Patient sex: F
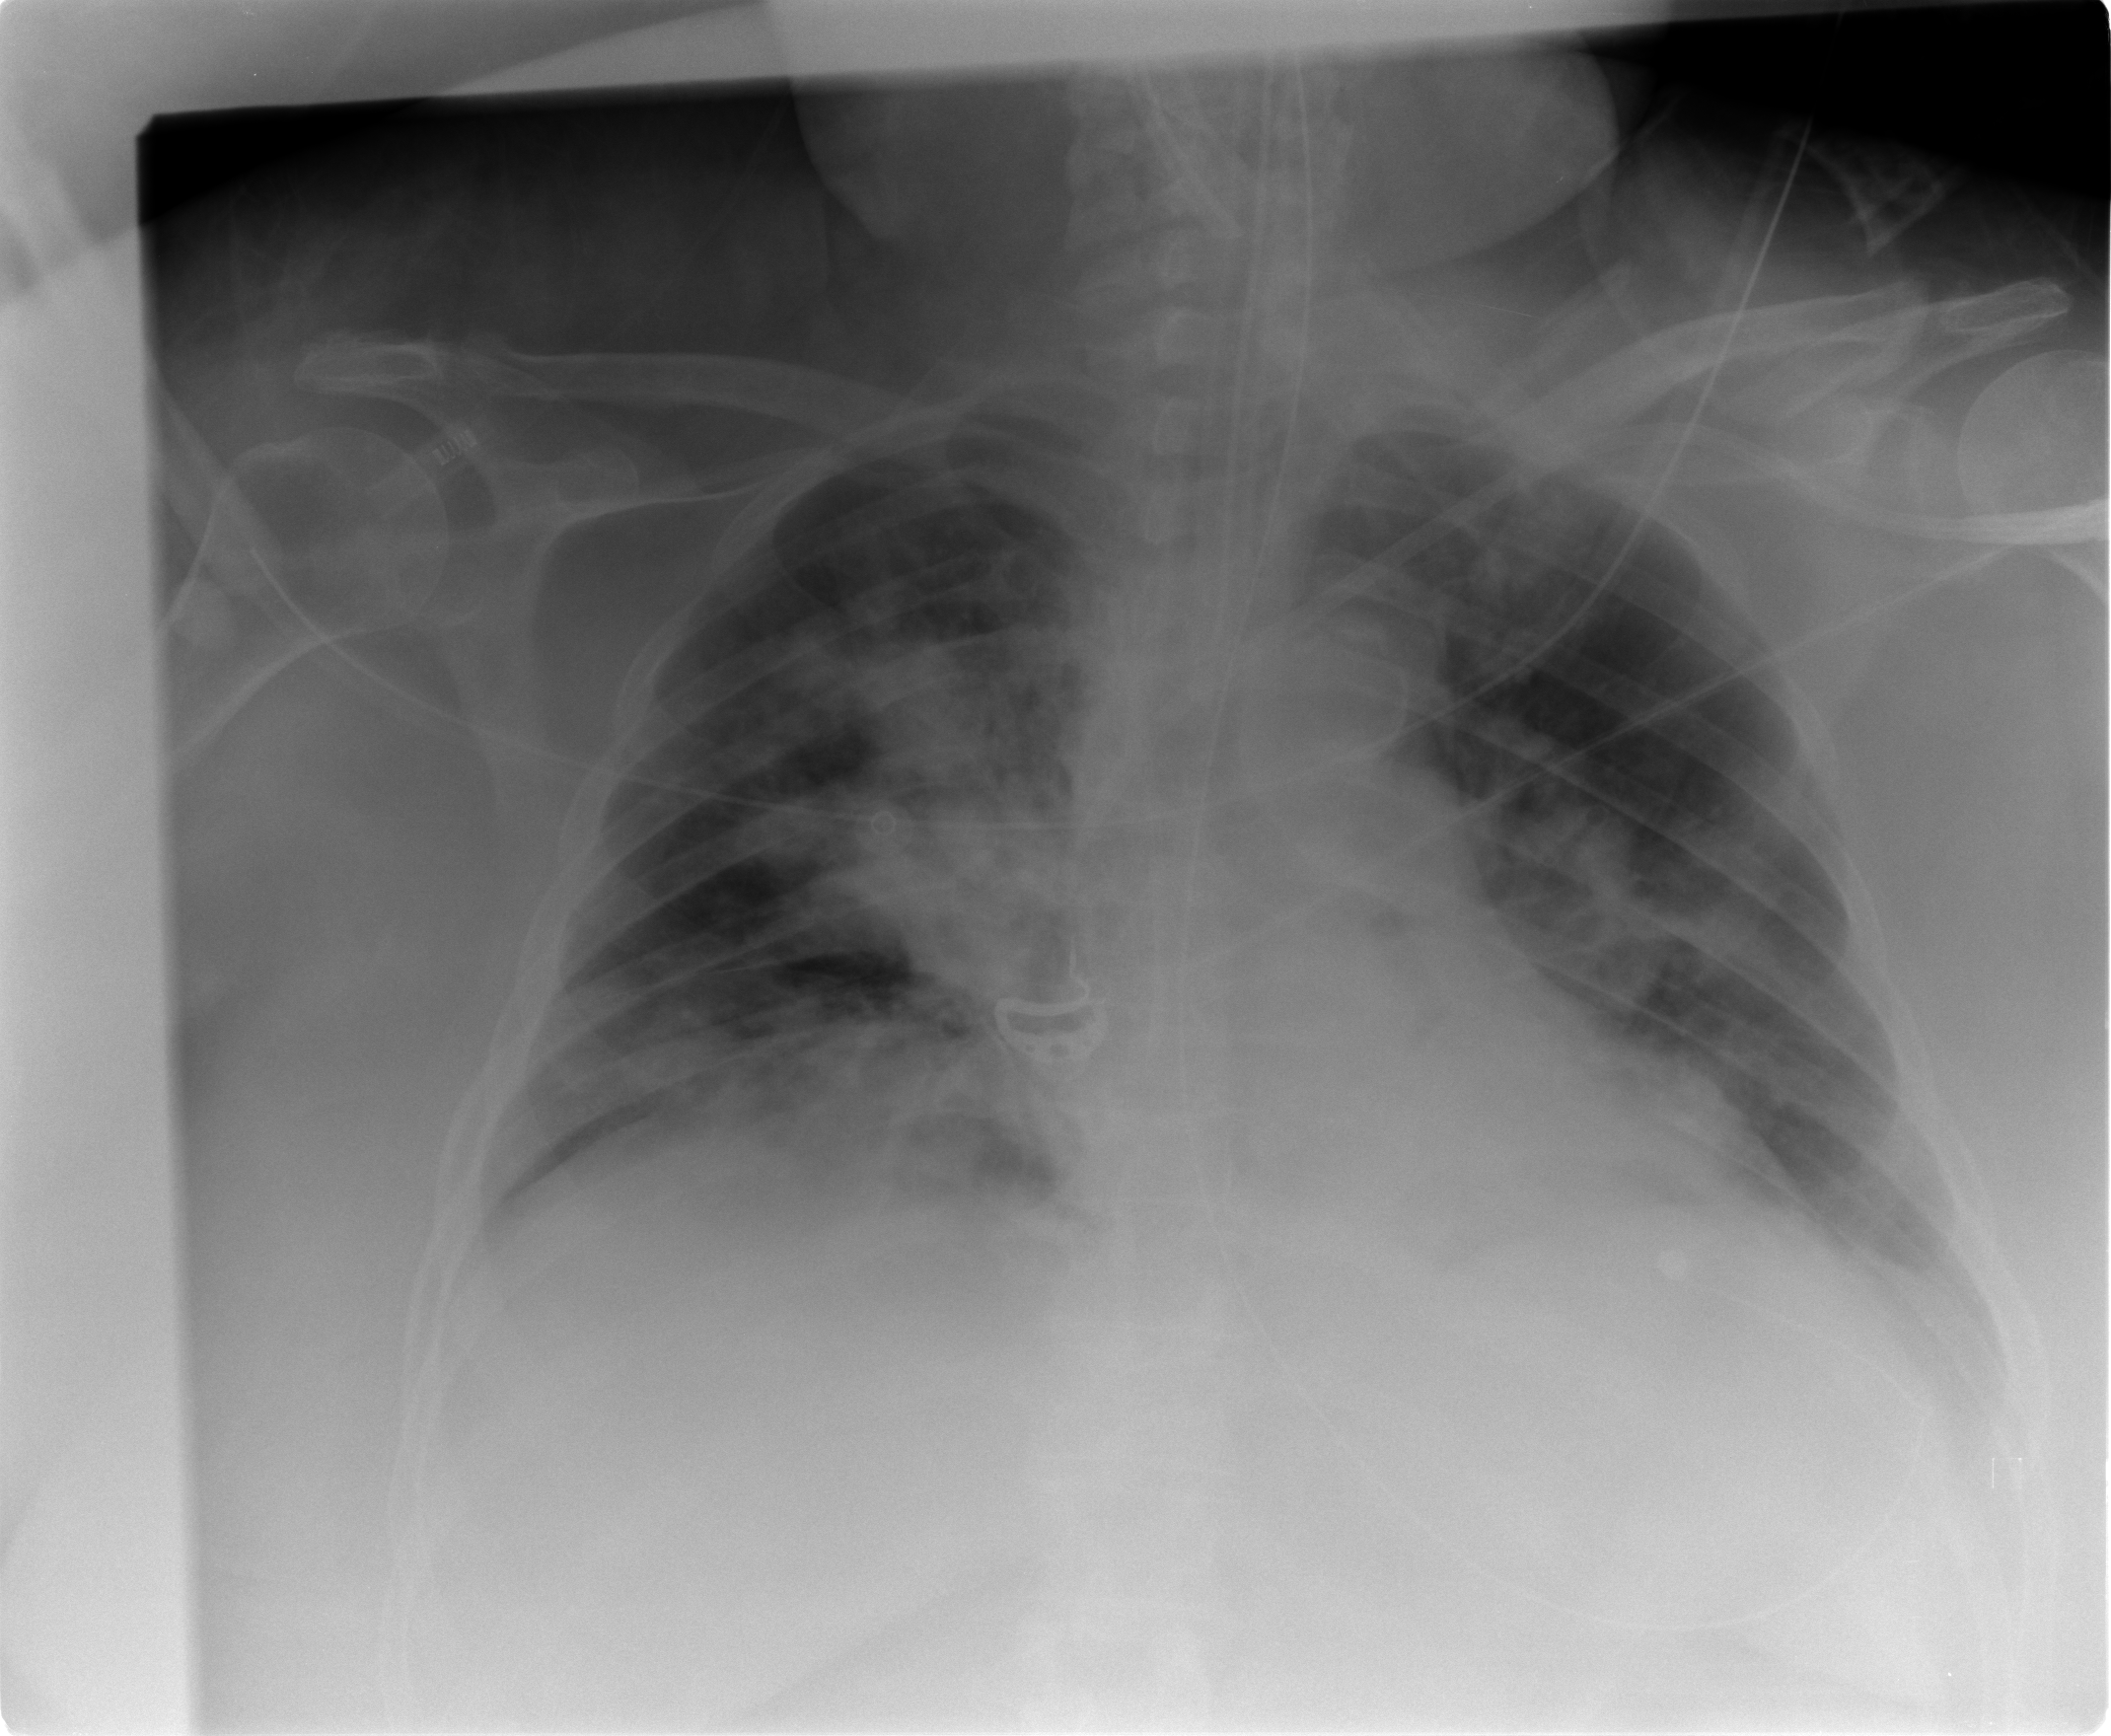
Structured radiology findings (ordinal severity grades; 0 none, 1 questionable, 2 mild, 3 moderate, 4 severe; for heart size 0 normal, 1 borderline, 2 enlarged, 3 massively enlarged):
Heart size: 0
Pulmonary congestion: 2
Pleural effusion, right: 0
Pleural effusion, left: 0
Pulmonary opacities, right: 3
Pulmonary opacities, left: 2
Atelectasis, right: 1
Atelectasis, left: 2